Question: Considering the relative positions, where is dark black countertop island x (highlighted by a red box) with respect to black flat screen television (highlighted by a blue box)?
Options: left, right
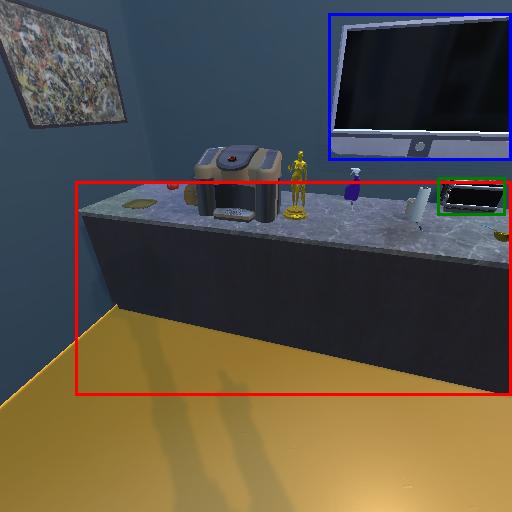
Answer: left